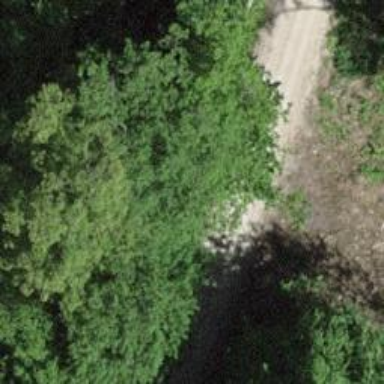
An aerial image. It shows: Gravel track with grade 3 tracktype.